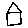
Label: house